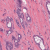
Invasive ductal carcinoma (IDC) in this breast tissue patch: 1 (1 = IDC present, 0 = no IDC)